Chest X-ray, PA view. Patient: 59 years old, sex F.
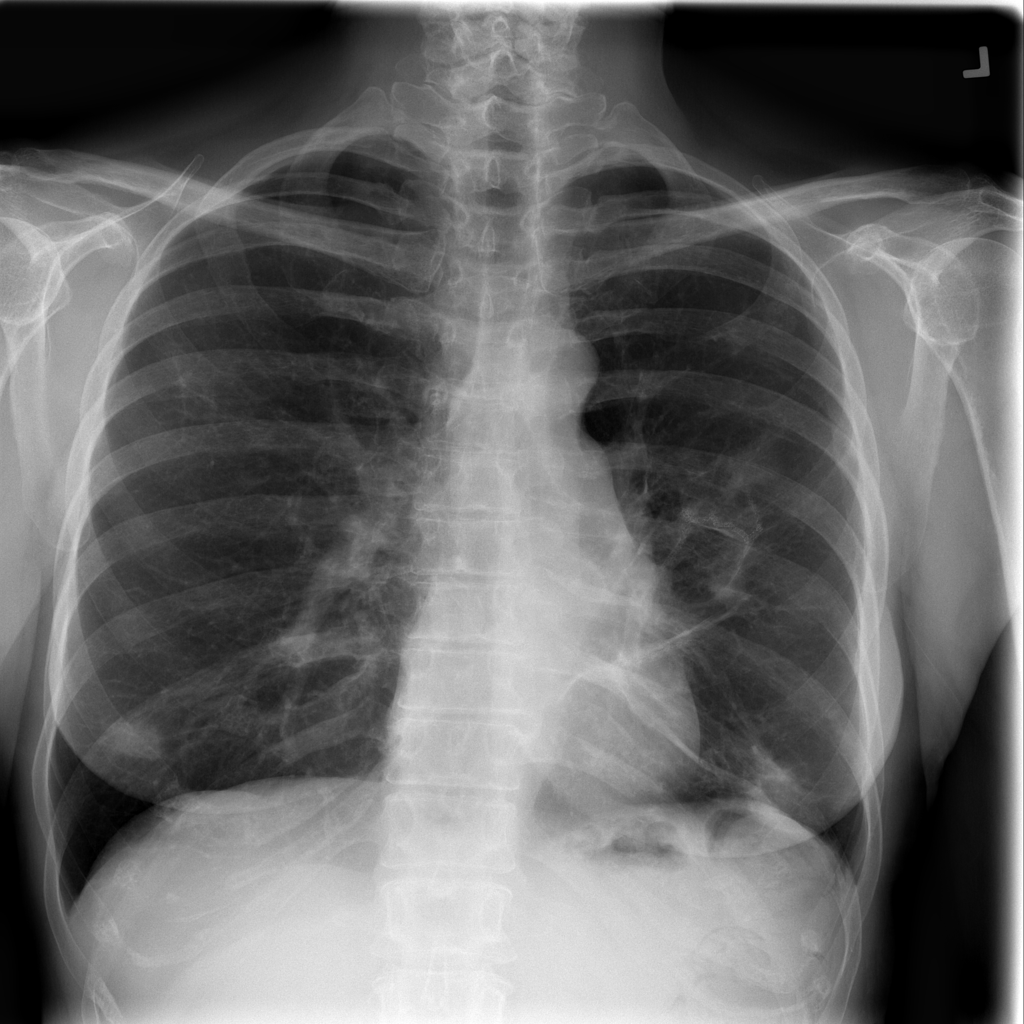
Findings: Atelectasis